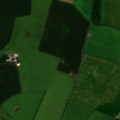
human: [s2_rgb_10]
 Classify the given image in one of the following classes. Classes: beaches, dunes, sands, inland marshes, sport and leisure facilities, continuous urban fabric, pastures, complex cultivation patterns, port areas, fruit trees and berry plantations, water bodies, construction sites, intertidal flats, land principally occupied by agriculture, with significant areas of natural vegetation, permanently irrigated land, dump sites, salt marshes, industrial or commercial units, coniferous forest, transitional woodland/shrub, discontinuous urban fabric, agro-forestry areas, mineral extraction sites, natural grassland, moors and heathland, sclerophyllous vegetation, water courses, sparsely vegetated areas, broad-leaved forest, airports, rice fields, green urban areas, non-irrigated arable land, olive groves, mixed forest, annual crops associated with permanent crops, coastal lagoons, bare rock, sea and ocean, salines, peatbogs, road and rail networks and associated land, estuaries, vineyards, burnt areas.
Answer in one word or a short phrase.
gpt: non-irrigated arable land